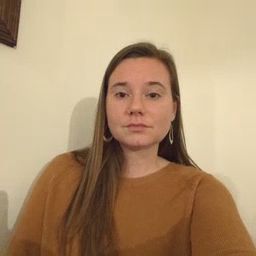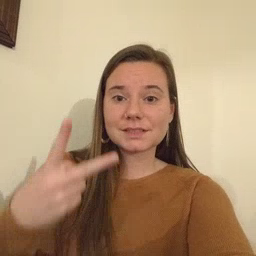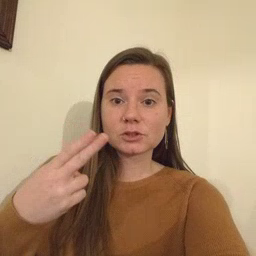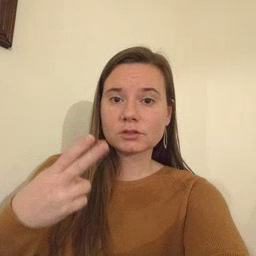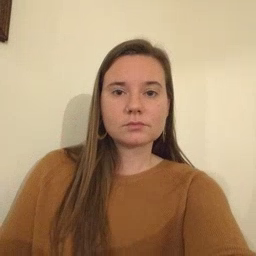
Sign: scissors